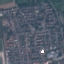
Land use / land cover class: Residential